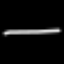
Label: line